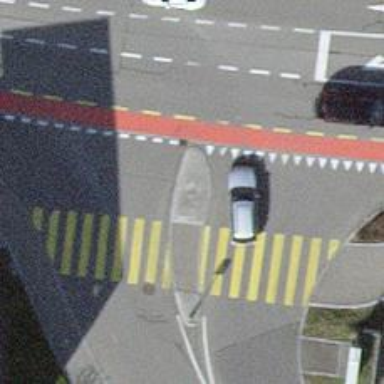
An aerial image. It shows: Traffic calming island.